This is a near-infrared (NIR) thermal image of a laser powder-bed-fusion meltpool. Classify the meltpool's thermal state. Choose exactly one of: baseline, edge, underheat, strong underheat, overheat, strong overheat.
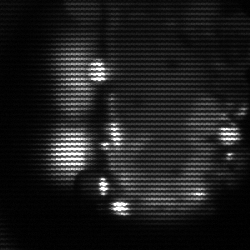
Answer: strong underheat